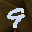
Label: 9